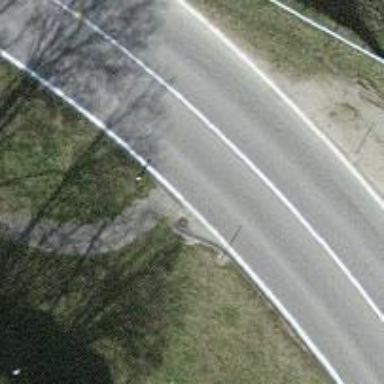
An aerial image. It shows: Primary highway.